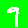
Digit: 9